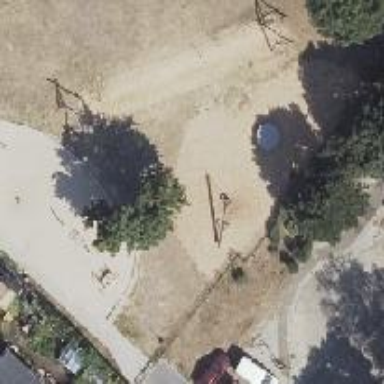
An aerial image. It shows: Playground featuring basket swing.